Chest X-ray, PA view. Patient: 60 years old, sex F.
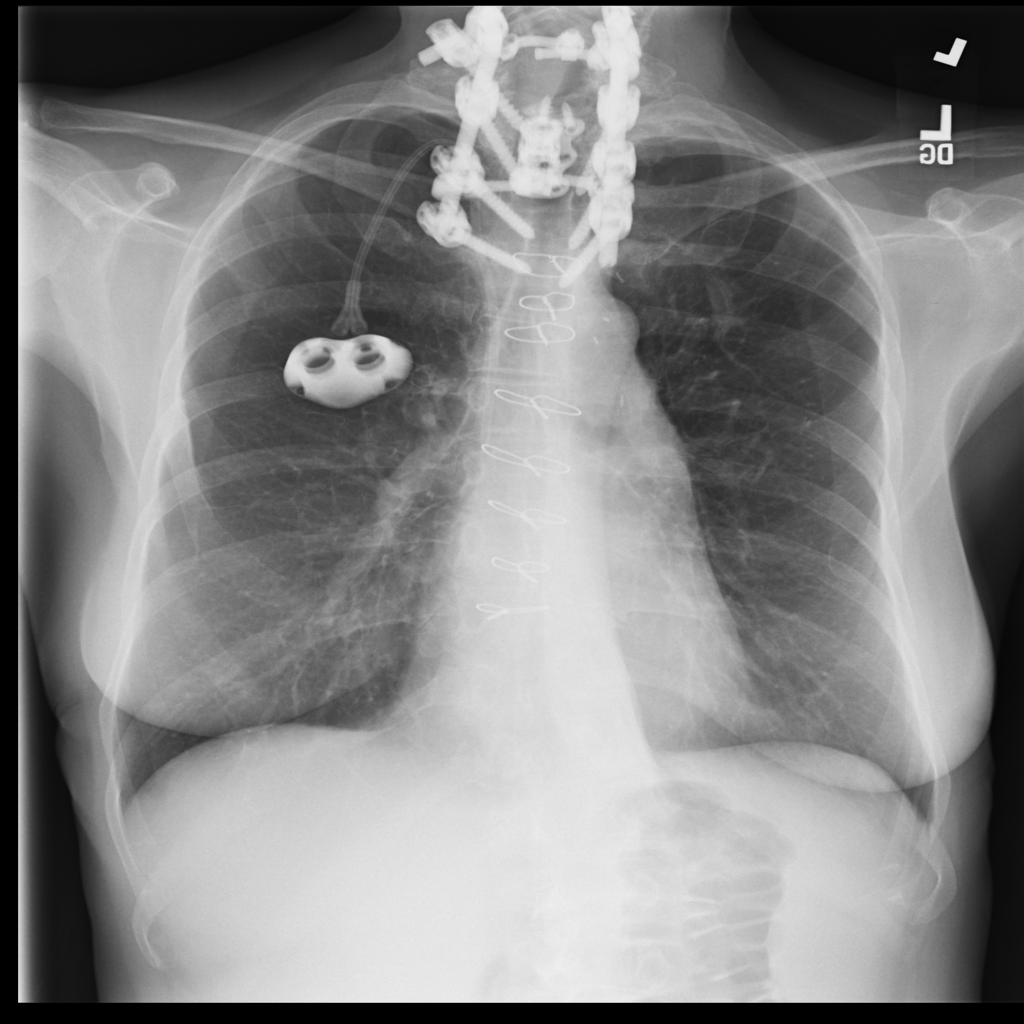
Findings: No Finding